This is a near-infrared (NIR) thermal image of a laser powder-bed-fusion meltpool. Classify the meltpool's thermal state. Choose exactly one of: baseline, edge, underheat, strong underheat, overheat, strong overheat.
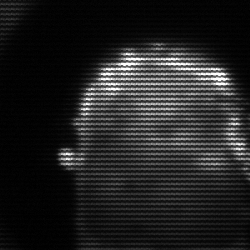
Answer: baseline